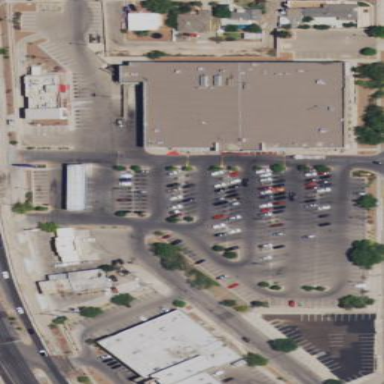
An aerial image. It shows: Retail area.